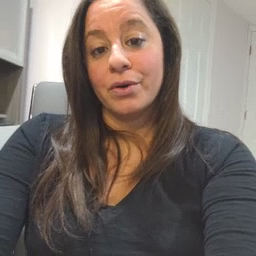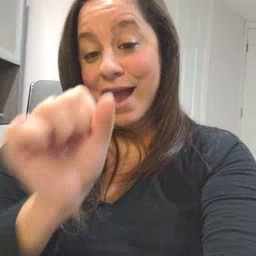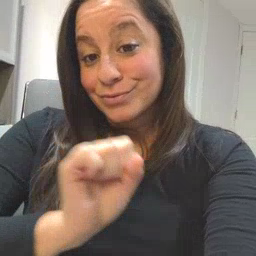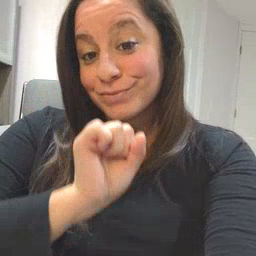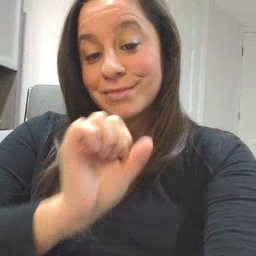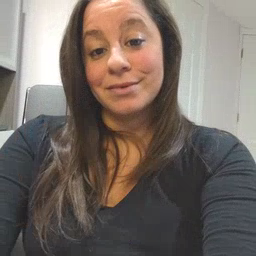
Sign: icecream